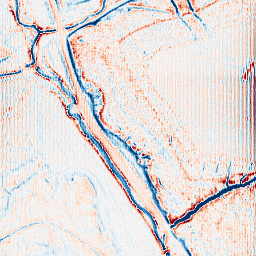
Category: edge_preserving
Decomposition family: anisotropic_diffusion
Decomposition parameters: iterations: 50
kappa: 100
gamma: 0.05
Upsampling method: fft_zeropad
Upsampling parameters: scale: 4
Upsampling scale: 4